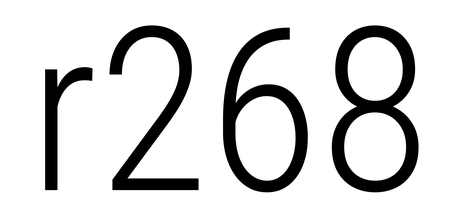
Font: Roboto_Condensed_Light